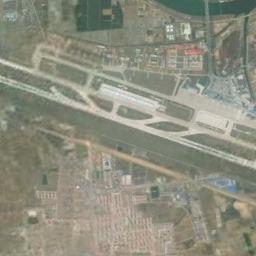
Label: airport